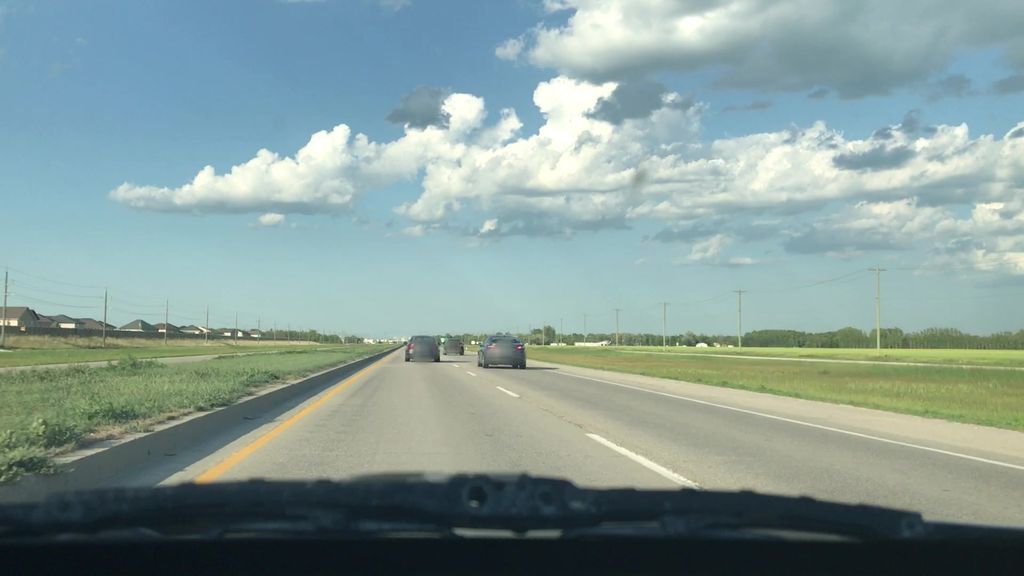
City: winnipeg